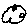
Label: cloud